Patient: sex M, age 36
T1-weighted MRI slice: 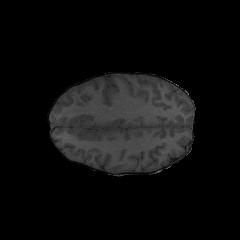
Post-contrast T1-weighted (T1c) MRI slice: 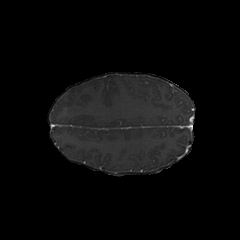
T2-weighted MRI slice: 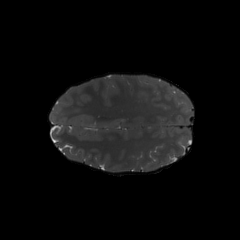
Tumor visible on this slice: yes
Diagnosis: Glioblastoma, IDH-wildtype
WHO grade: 4